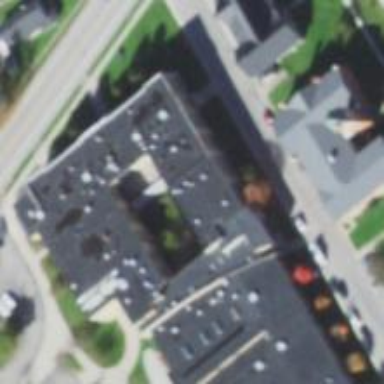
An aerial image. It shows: School building.